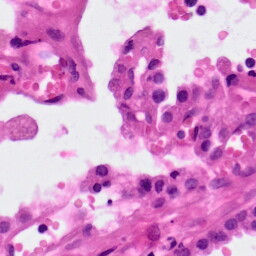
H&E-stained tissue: Lung